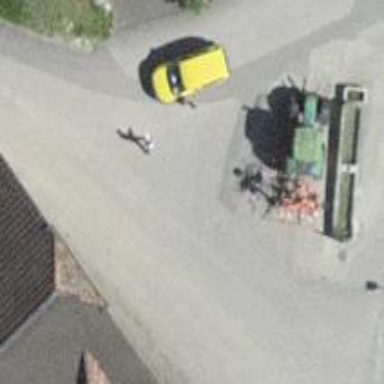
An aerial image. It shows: Bus stop with platform for public transport.